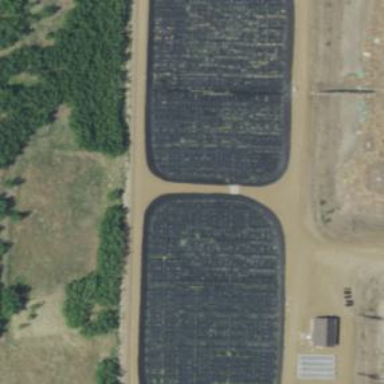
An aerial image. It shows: Wastewater basin for treating water.